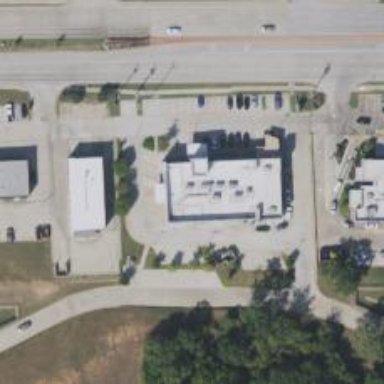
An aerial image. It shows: Healthcare clinic is depicted in the image.